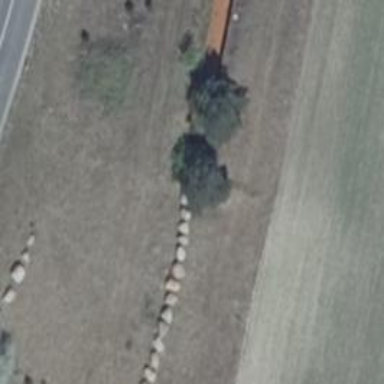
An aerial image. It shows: Culvert tunnel.